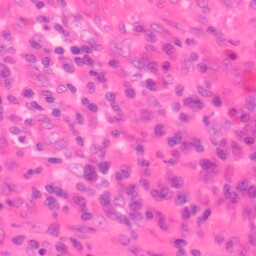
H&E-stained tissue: Colon